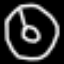
Label: donut